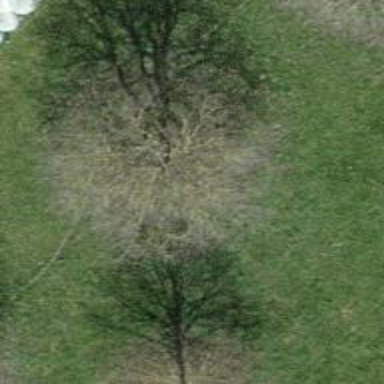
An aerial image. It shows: Single tag "natural: tree."